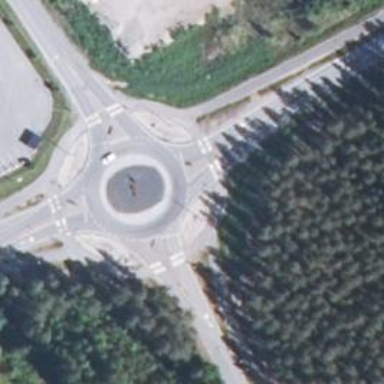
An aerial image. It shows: Marked crossing on the road.